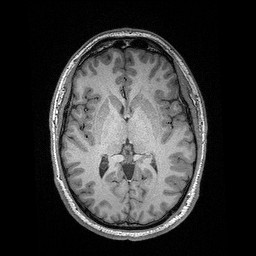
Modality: T1w
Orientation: coronal
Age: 25
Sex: male
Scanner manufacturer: siemens
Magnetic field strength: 3 T
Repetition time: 2.4 s
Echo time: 0.03 s